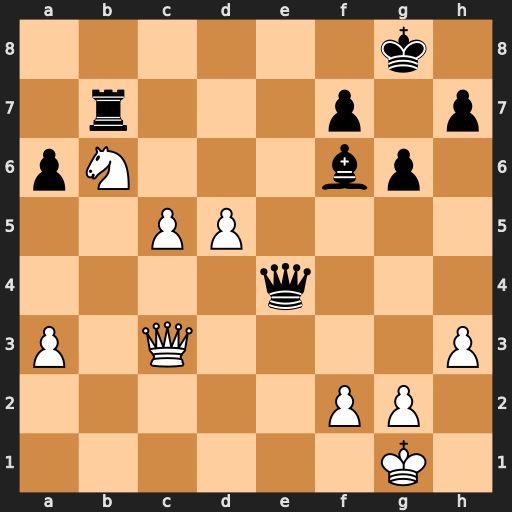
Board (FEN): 6k1/1r3p1p/pN3bp1/2PP4/4q3/P1Q4P/5PP1/6K1
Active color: w
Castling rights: -
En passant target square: -
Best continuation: Qxf6 Qc2 d6 Qxc5 d7 Rxd7 Nxd7